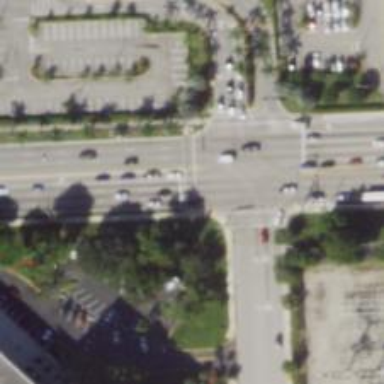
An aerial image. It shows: Uncontrolled road crossing with markings in the form of lines.